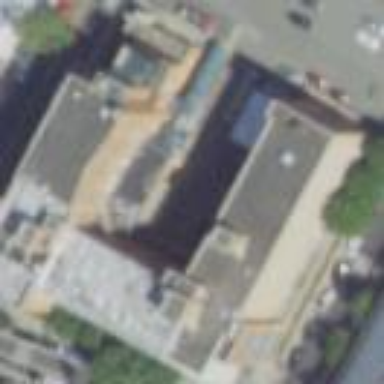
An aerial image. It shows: Office building.